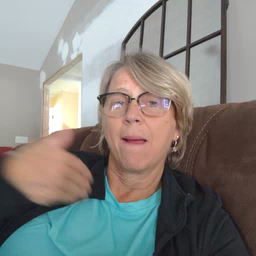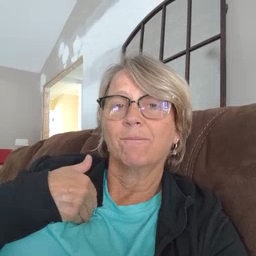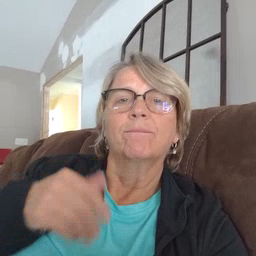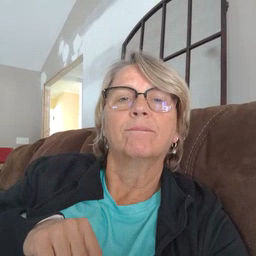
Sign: have